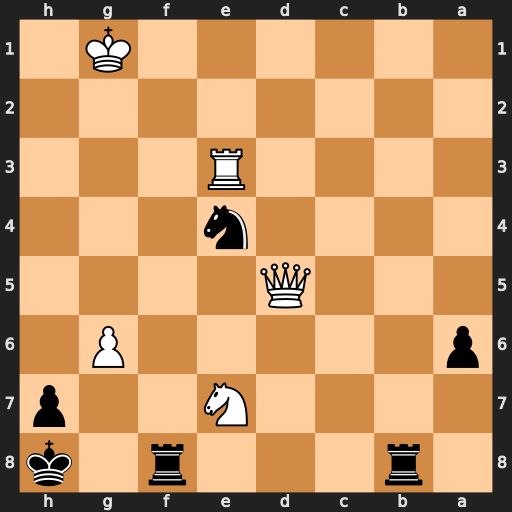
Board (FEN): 1r3r1k/4N2p/p5P1/3Q4/4n3/4R3/8/6K1
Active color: b
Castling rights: -
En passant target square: -
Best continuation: Rb1+ Kh2 Rf2+ Kh3 Rh1+